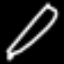
Label: pencil